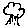
Label: tree